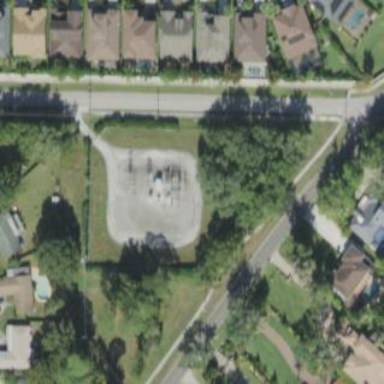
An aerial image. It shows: Outdoor distribution power substation.